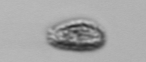
Label: Pseudochattonella_farcimen